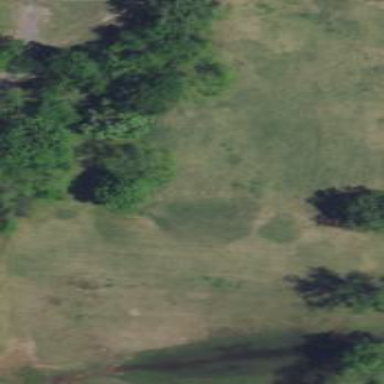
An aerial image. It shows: Grassy area designated as driving range for golf.